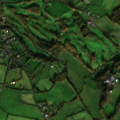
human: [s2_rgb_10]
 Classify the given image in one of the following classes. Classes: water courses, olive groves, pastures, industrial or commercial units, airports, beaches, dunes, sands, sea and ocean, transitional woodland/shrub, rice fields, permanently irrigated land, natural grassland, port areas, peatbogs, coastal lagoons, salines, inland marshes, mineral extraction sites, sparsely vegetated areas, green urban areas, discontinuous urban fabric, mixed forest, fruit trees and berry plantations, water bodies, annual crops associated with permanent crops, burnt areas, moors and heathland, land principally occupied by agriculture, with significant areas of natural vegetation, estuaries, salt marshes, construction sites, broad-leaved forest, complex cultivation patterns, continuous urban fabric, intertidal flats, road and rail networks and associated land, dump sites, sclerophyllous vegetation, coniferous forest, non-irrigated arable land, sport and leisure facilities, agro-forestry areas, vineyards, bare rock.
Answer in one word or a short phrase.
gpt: discontinuous urban fabric, sport and leisure facilities, pastures